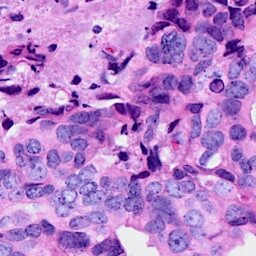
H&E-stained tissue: Breast